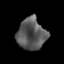
Tissue: prostate
Cell type: Epithelial cells
Senescence score: 0.349
Nuclear area (px): 880
Mean DAPI intensity: 89.057